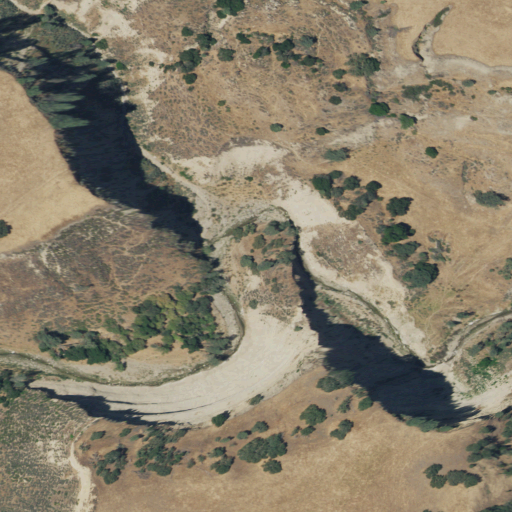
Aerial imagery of valley in California named Slack Canyon containing grassland and shrub